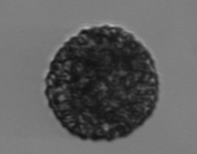
Label: Vicicitus_globosus